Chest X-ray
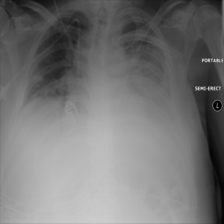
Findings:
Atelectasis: negative
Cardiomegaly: negative
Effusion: negative
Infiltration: negative
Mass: negative
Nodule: negative
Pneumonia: negative
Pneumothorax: negative
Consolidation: negative
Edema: positive
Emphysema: negative
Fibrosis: negative
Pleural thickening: negative
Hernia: negative